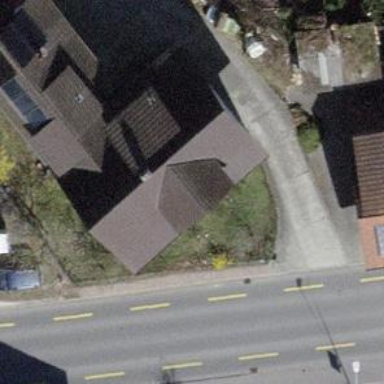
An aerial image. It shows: Apartment building with tile roof.